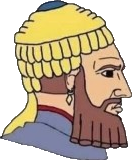
Label: 4_Yes_Chad